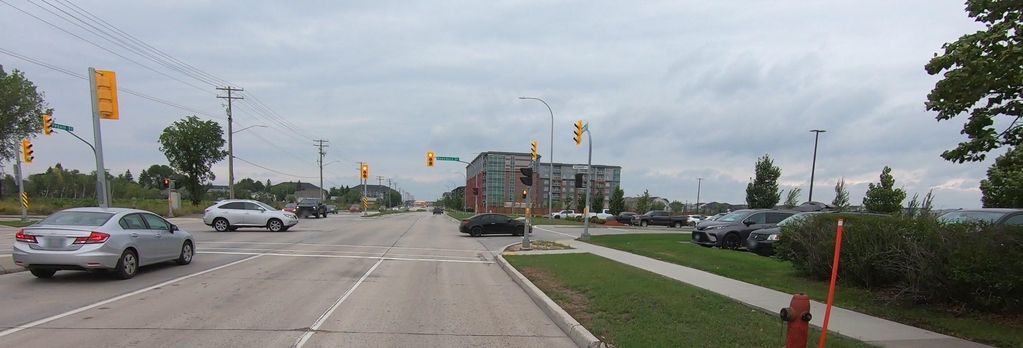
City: winnipeg